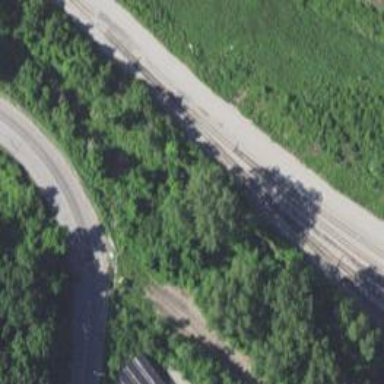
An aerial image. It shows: Abandoned railway.